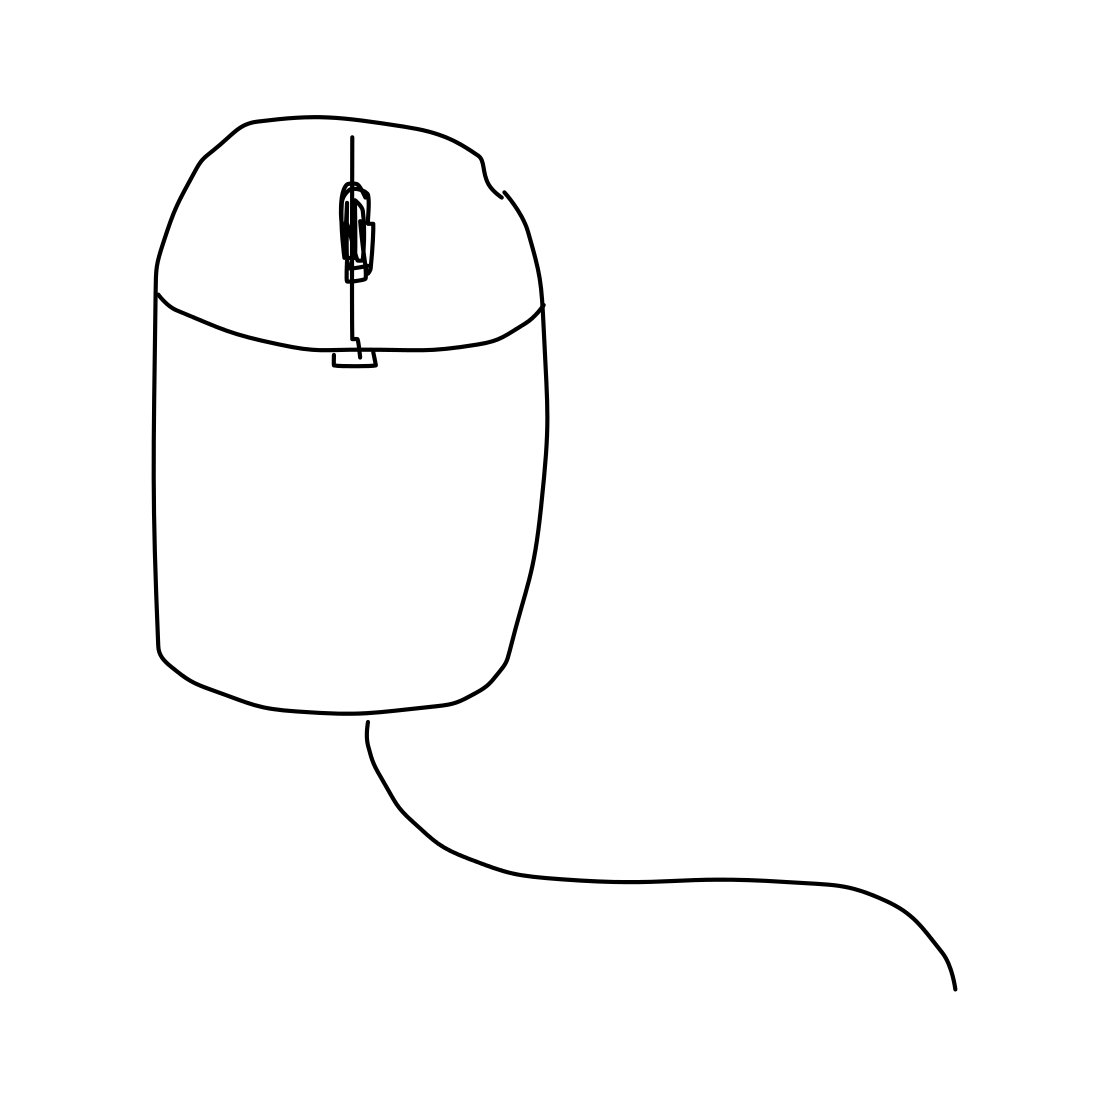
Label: computer-mouse